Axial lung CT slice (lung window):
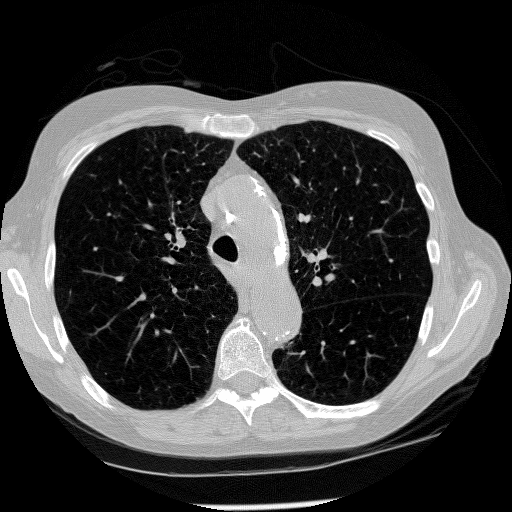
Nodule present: no